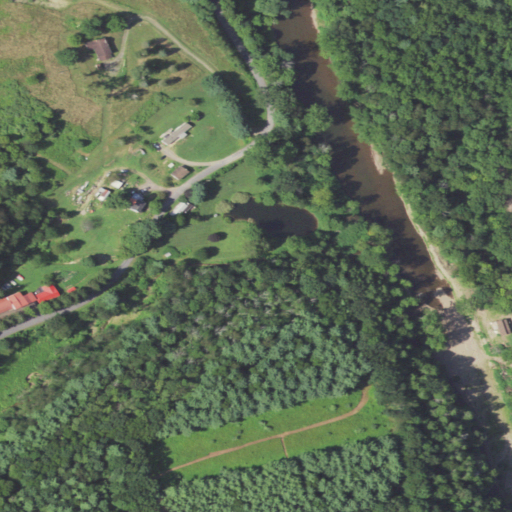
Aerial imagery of valley in Pennsylvania named Karnes Hollow containing mixed forest, deciduous forest, pasture, evergreen forest, open development, low intensity development, herbaceous wetlands, barren land, and open water